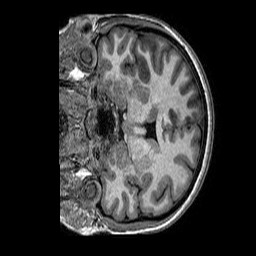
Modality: T1w
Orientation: coronal
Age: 41
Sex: female
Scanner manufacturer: philips
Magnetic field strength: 1.5 T
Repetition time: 0.007491 s
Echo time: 0.003423 s